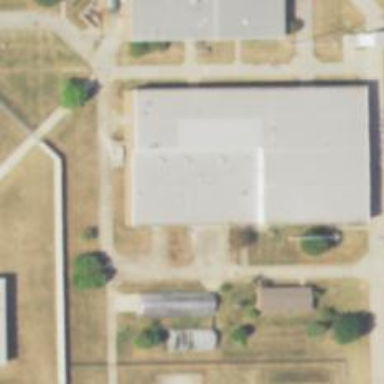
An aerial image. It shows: Prison.